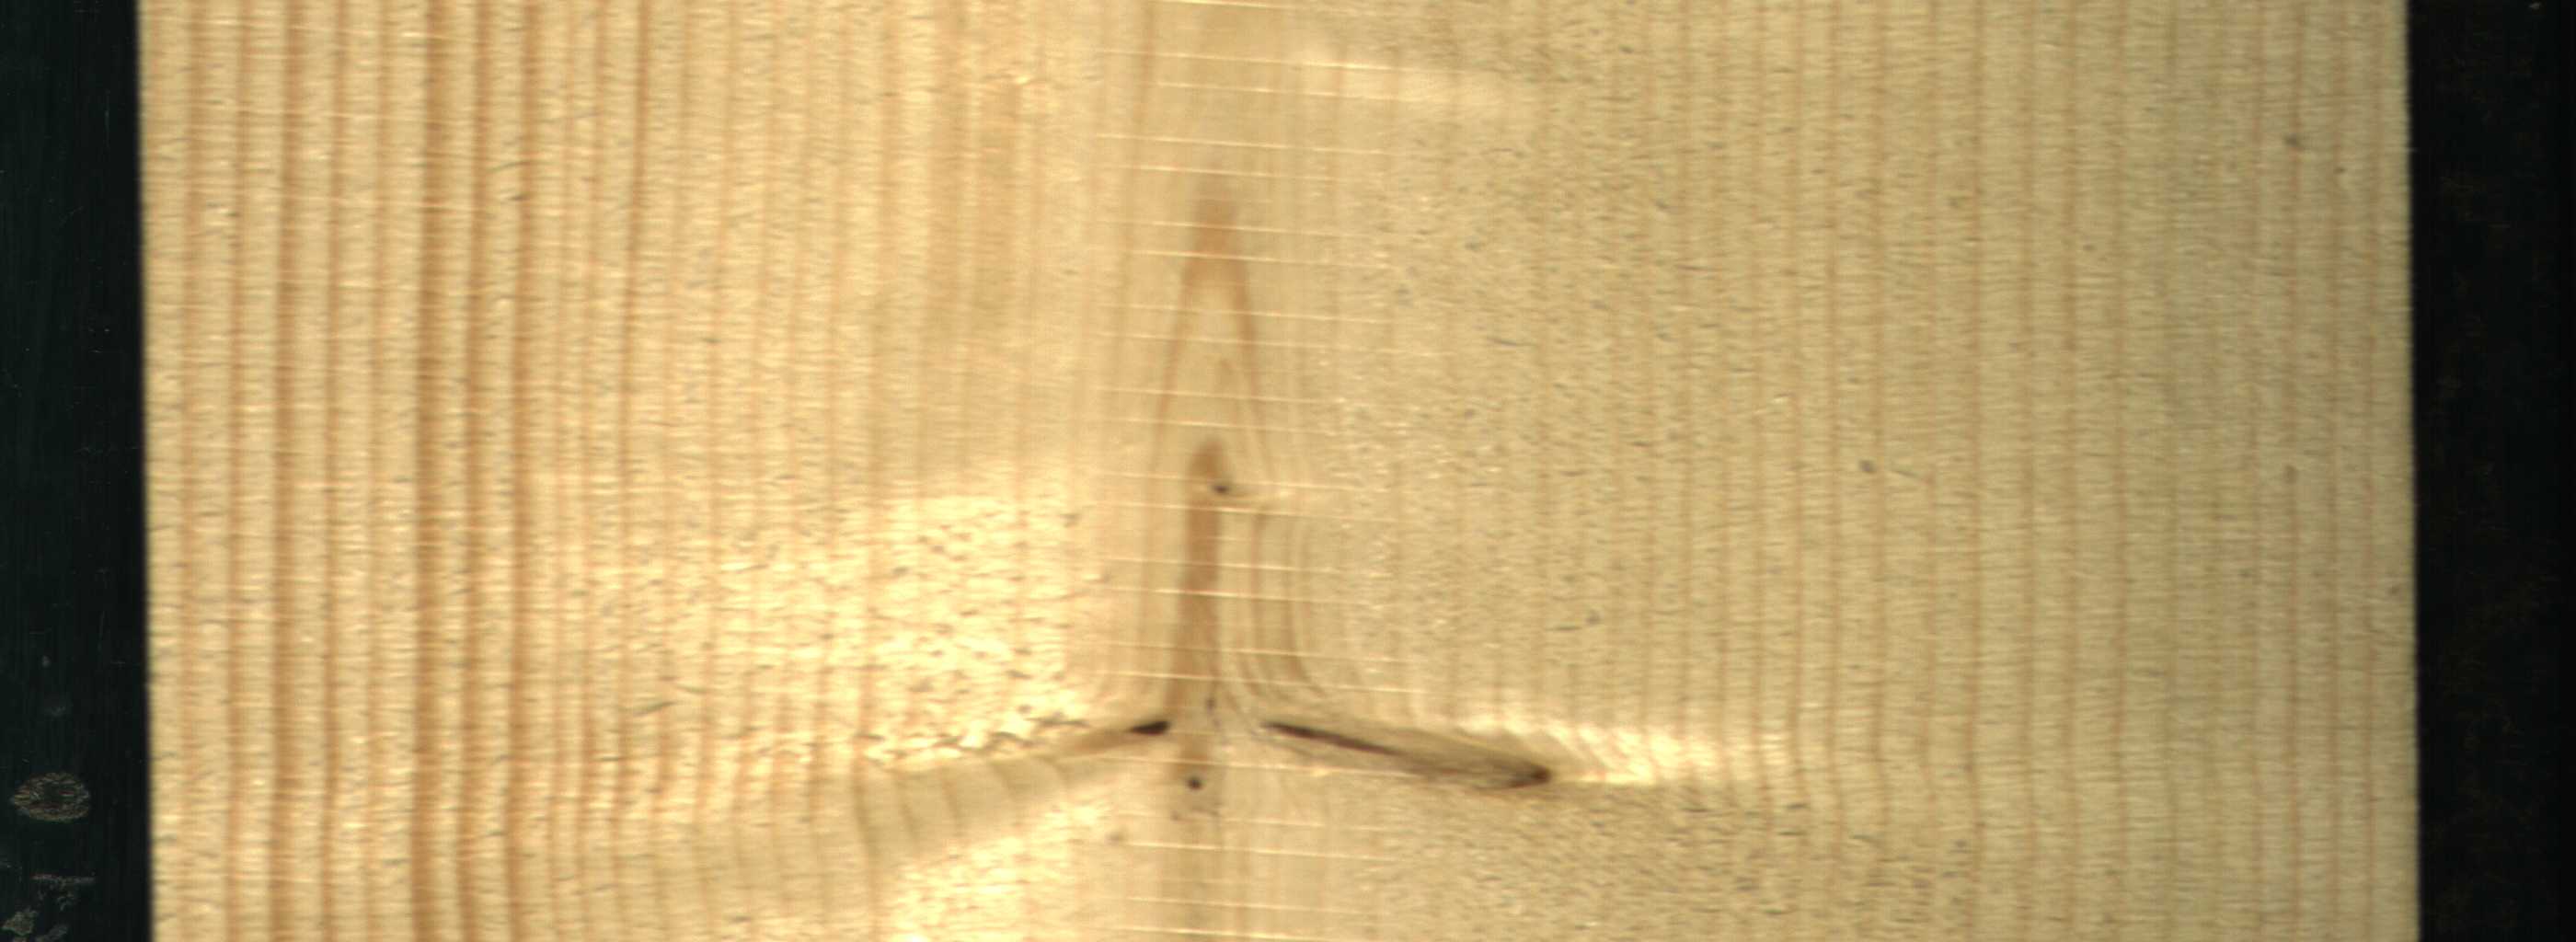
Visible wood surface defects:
Live_Knot